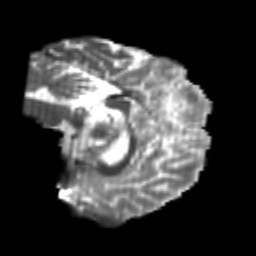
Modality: T2w
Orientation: sagittal
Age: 25
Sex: female
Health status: healthy
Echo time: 0.074 s